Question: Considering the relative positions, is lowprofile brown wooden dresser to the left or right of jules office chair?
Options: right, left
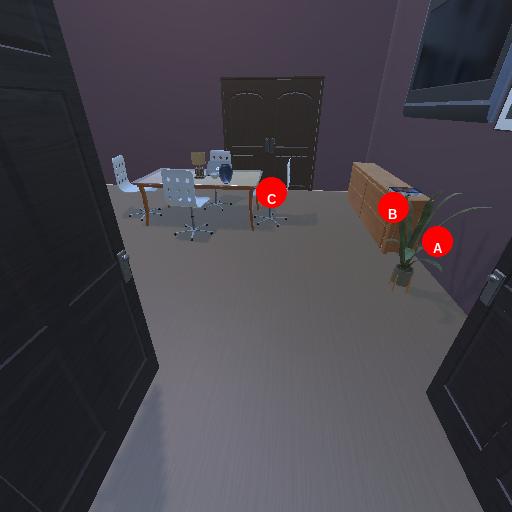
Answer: right